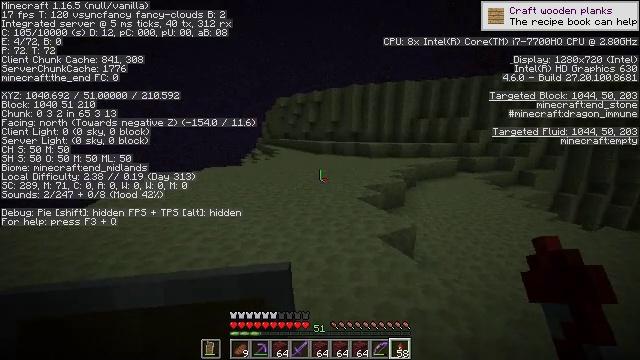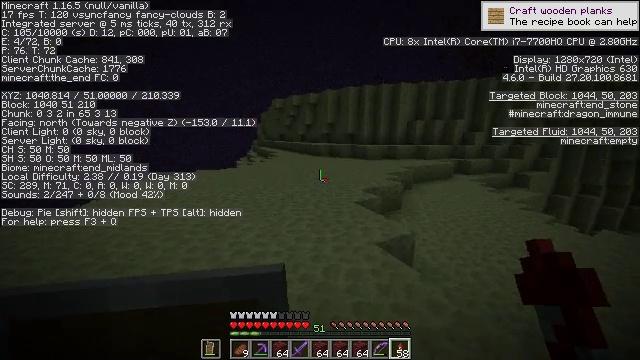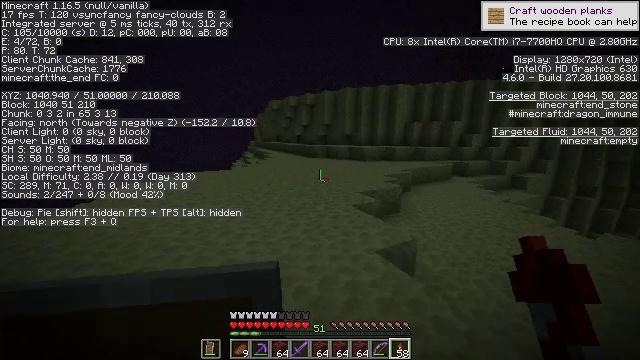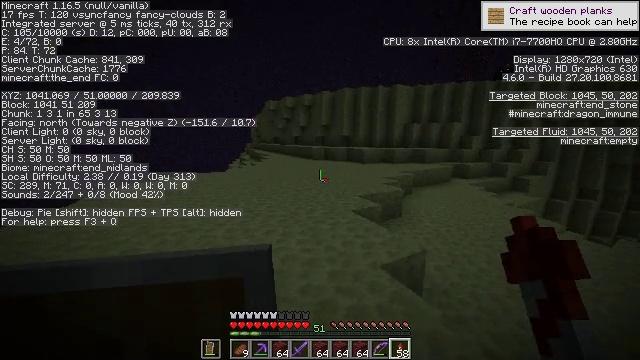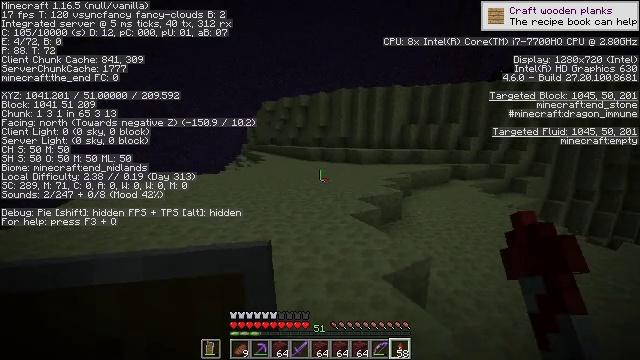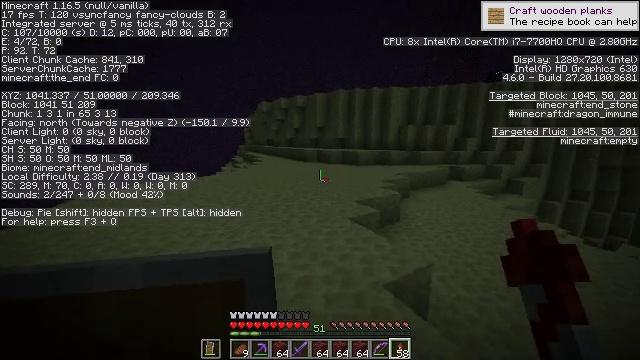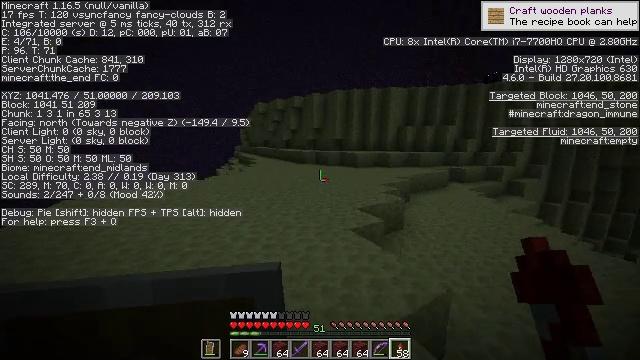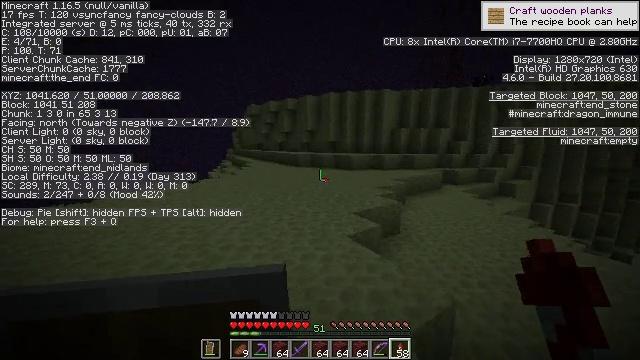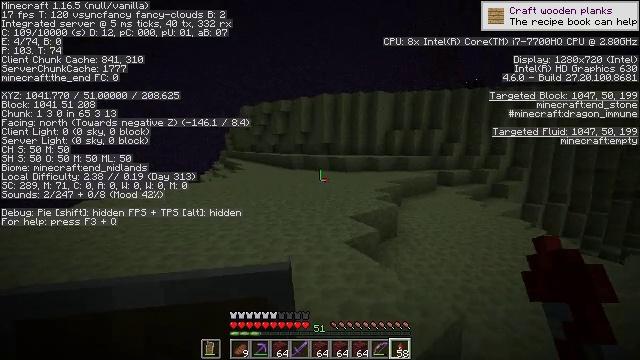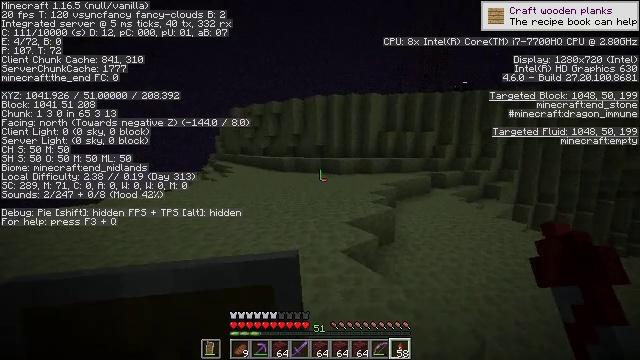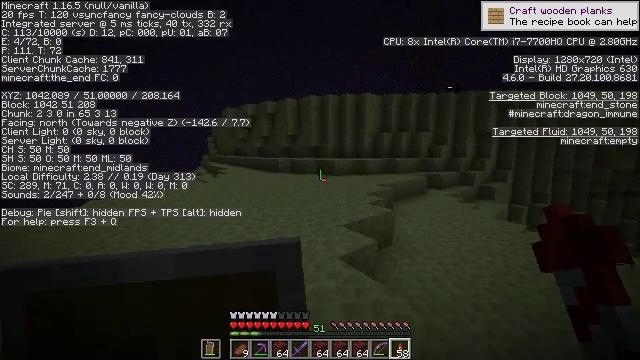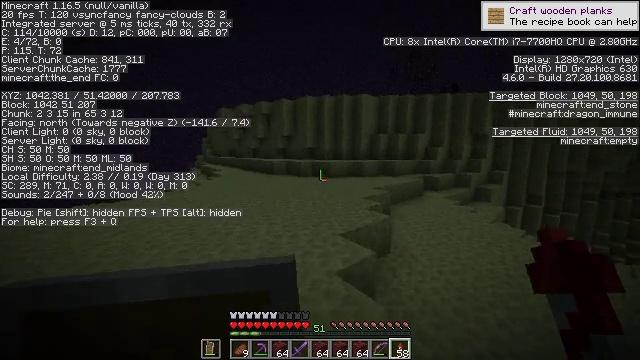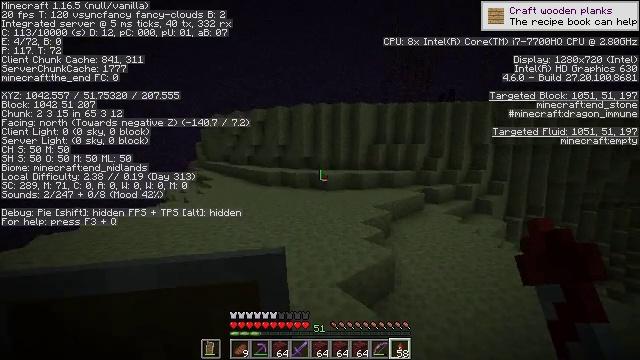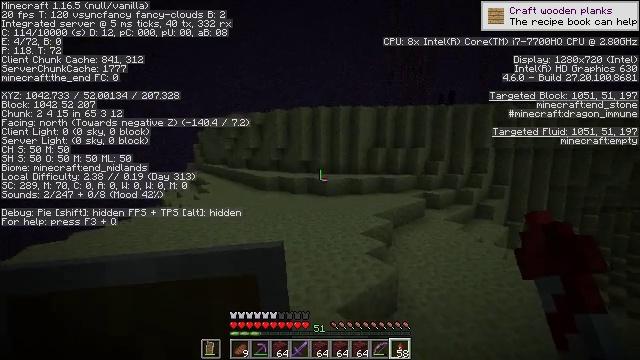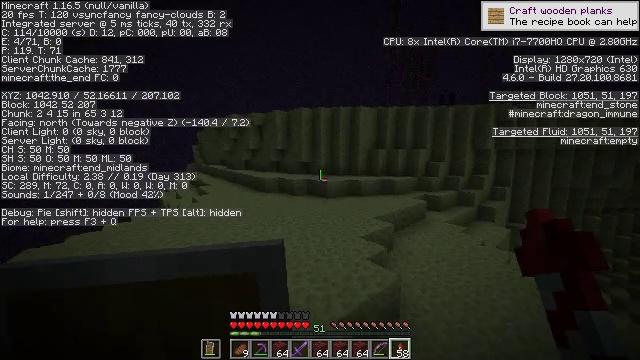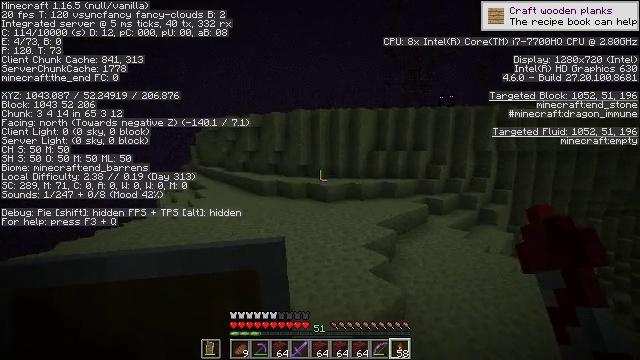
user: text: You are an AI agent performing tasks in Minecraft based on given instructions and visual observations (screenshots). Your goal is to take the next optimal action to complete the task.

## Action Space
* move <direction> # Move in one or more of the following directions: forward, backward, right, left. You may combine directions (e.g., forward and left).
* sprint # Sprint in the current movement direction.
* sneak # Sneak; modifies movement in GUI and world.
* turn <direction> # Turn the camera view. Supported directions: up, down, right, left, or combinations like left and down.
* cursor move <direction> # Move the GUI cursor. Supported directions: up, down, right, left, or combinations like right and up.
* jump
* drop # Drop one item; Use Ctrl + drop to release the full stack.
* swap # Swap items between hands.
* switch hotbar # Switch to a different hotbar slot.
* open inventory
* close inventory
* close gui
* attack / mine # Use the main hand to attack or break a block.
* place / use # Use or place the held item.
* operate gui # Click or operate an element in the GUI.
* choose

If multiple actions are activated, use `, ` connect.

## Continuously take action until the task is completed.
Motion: motion action
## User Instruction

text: Gather end stone from the End.
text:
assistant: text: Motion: move forward, turn right
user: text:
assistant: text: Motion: move forward
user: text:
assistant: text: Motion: move forward
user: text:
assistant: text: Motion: move forward
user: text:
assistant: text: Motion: move forward
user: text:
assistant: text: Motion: move forward
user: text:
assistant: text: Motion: move forward, turn right
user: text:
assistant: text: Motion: move forward, turn right
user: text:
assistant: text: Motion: move forward, turn right
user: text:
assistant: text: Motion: move forward, turn right
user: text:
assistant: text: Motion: move forward, turn right, jump
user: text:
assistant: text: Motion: move forward, jump
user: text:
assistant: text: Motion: move forward, jump
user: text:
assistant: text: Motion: move forward, jump
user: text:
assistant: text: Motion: move forward, jump
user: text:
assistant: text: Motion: move forward, jump
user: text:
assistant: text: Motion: move forward, jump
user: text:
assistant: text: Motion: move forward, jump
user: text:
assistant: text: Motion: move forward, jump
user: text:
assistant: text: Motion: move forward, jump
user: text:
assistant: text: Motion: move forward, jump
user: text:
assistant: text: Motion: move forward, jump
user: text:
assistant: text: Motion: move forward, jump
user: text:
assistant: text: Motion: move forward, jump
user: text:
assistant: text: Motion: move forward, jump
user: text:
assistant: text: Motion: move forward, jump
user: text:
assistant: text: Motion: move forward, jump
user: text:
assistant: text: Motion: move forward, turn right, jump
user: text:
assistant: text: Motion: move forward, turn right
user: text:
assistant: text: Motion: move forward, turn right